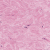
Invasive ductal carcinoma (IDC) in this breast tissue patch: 0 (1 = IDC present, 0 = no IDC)